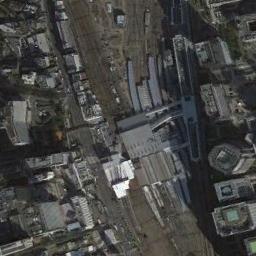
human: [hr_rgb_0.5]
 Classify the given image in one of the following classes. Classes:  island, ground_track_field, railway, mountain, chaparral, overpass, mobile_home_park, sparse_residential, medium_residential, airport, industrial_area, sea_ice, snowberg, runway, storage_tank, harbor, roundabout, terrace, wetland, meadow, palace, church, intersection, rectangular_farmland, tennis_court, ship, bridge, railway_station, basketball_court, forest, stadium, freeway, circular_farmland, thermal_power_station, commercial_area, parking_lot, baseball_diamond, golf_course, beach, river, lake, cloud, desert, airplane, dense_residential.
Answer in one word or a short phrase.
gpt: railway_station